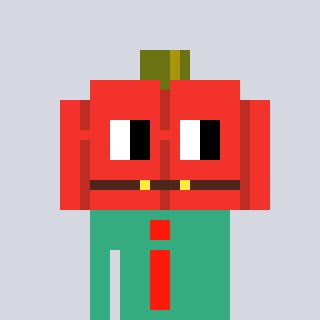
a pixel art character with square red glasses, a pumpkin-shaped head and a teal-colored body on a cool background